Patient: sex M, age 49
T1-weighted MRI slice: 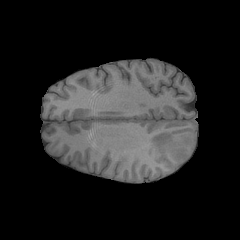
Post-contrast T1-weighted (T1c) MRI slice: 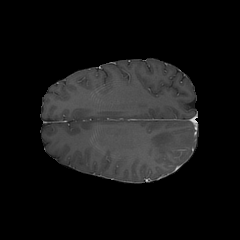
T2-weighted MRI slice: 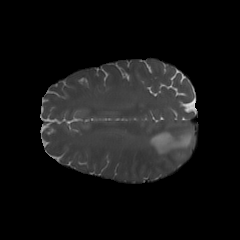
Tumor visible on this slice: yes
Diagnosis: Glioblastoma, IDH-wildtype
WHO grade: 4